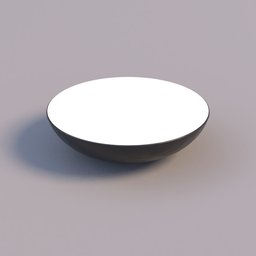
Label: tools